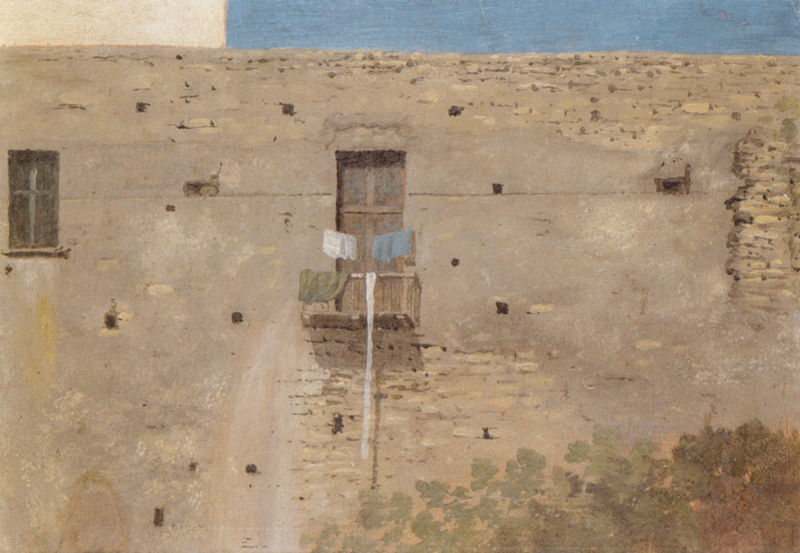
Titel: Wand in Neapel
Künstler: Thomas Jones
Institution: Privatbesitz
Schlagwörter: baum, blau, blätter, gemälde, gestein, himmel, schatten, weiß, aquarell, bäume, gelb, grün, ocker, stadt, wäsche, braun, fenster, grau, holz, licht, schwarz, tür, dach, gebäude, haus, tuch, beige, malerei, hemd, hose, wand, architektur, arm, band, kleidung, stein, steine, öl, busch, büsche, sonne, sträucher, corot, realismus, schnur, stoff, strick, tücher, blatt, pflanzen, balkon, spanien, sommer, ansicht, fassade, italien, süden, trocknen, wäscheleine, leine, lehm, mittag, spuren, trocken, hitze, mauer, ziegel, läden, detail, symmetrie, gris, jaune, vert, balken, geländer, strumpf, fugen, italie, spitzweg, fensterladen, ruine, fensterkreuz, hauswand, kreuz, orient, heiss, linie, seil, mauerwerk, blanc, schimmel, löcher, geige, ziegelsteine, ziegelwand, kreuze, efeu, maison, putz, hängend, leintuch, fensterbank, sonnenschein, schnurr, fensterbrett, kaktus, stadtmauer, balkontür, horizontal, stange, friesz, fenetre, baumwipfel, lumière, ombre, arbre, soleil, bois, ciel, peinture, verputz, ausbruch, bleu, pierre, öffnungen, gouache, obergeschoss, porte, naturstein, zugemauert, balcon, beschädigt, linge, terre, hausmauer, briques, naher osten, mur, balkongeländer, fenêtres, drap, wunderschön, arabe, vêtement, moderne, rome, span, michallon, lehmziegel, einbruch, vermauert, tissu, sable, maer, tüscher, tissus, mousse, desert, einschüsse, natursteinmauerwerk, buissons, chaud, pale, cartier bresson, galassi, otto friesz, photographique, putzriß, tüchr, voyage italien, vêtements, lessive, prison, wäschetrocknen, fenstet, wösche, bâtiment, modern, trou, brique, minimalisme, meneaux, ba^timent, aride, sec, nigger, moyen-orient, ousse, ciment, wall, sarkozy, trous, gerüstloch